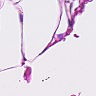
Metastatic tissue present: no